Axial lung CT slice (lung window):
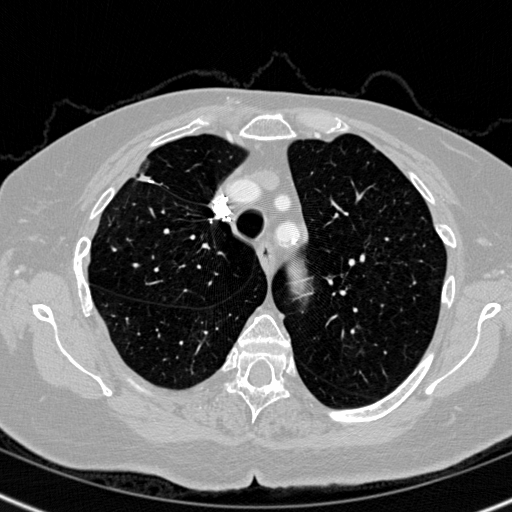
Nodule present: no